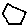
Label: hexagon